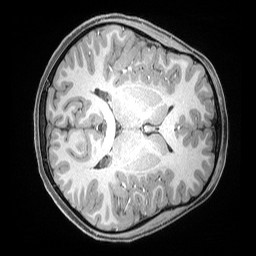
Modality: T1w
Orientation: axial
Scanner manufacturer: siemens
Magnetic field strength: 3 T
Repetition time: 2.53 s
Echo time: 0.00169 s